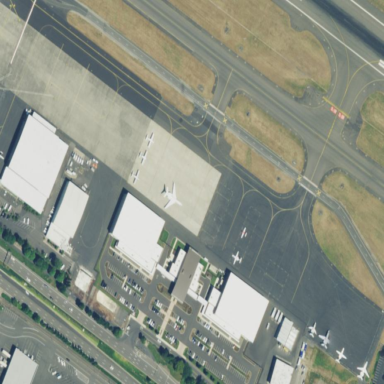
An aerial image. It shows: Apron area at the airport with paved surface.